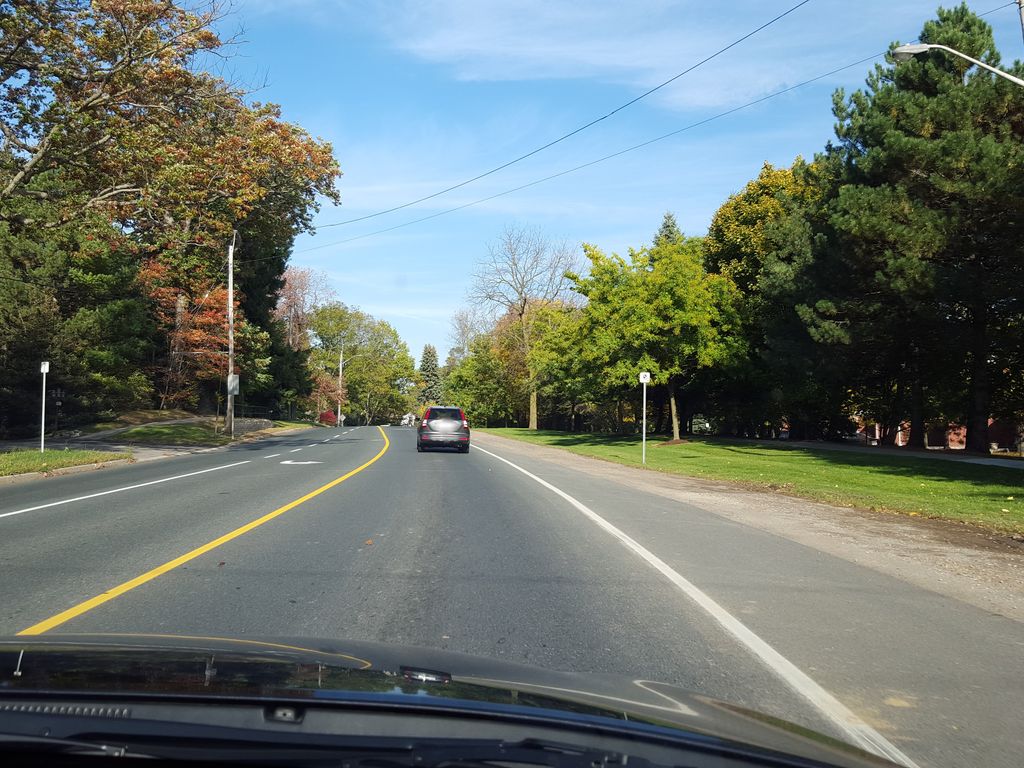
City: hamilton